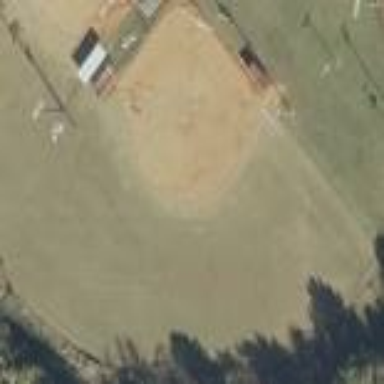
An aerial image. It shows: Softball pitch for leisure sports.